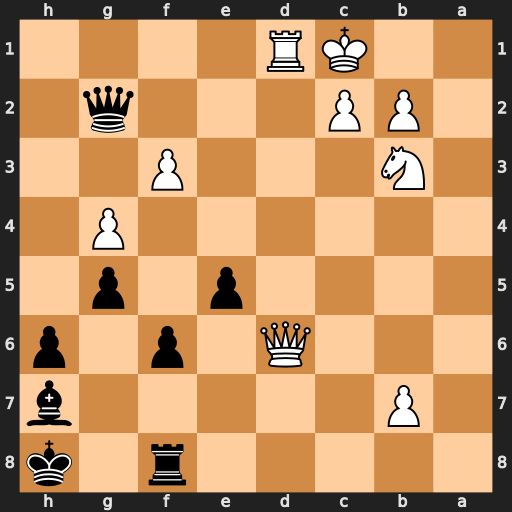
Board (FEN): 5r1k/1P5b/3Q1p1p/4p1p1/6P1/1N3P2/1PP3q1/2KR4
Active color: b
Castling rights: -
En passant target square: -
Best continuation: Qxc2#